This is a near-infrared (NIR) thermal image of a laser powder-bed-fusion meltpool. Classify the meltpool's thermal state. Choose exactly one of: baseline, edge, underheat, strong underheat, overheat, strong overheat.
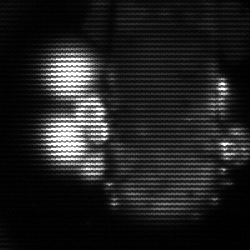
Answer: strong underheat